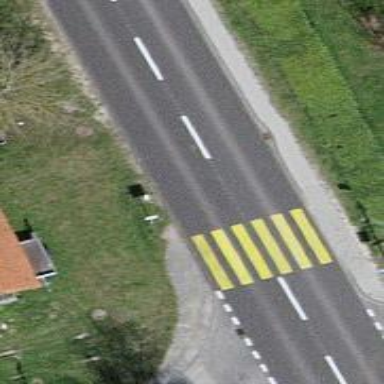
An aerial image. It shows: Zebra crossing on the road.